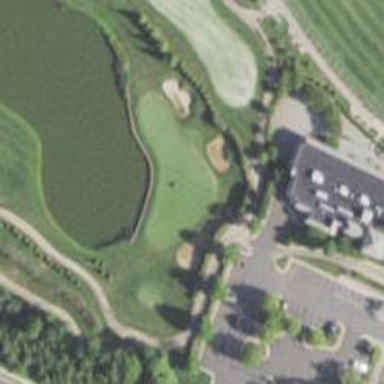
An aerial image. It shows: Golf hole.